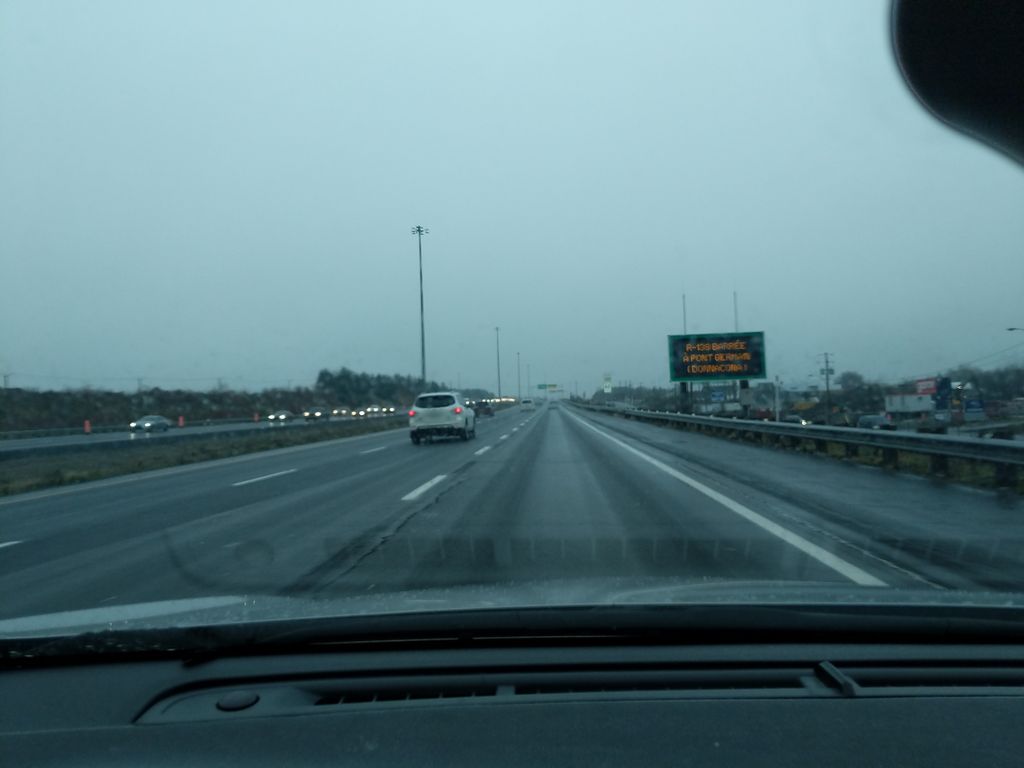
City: quebec_city